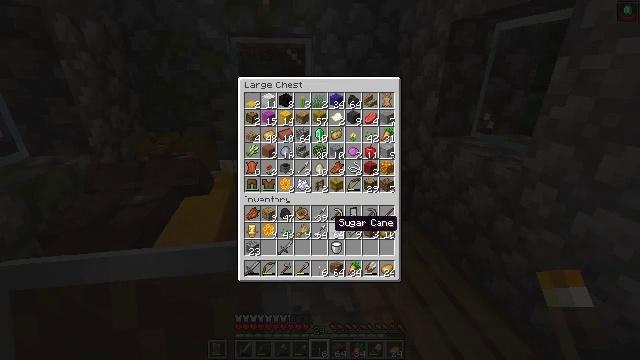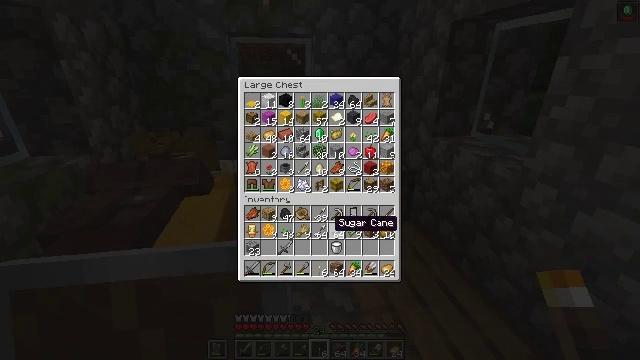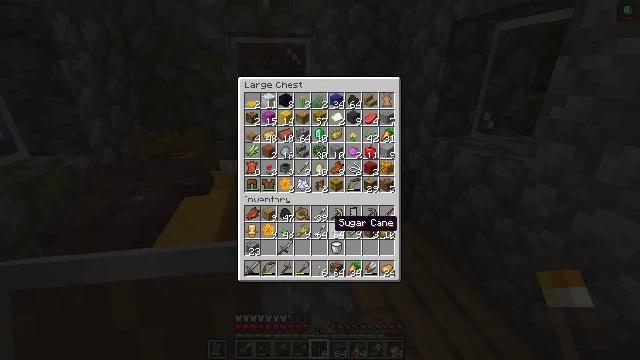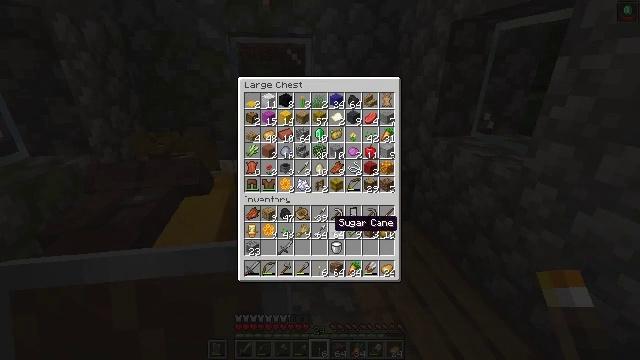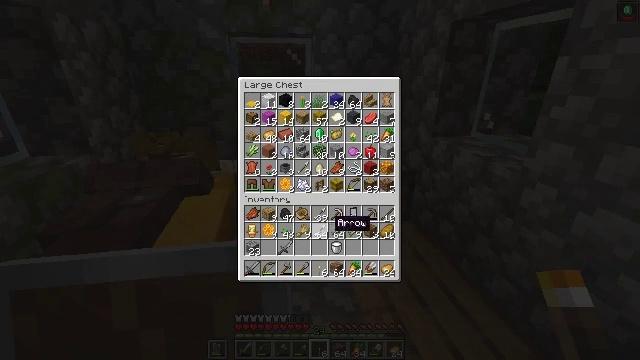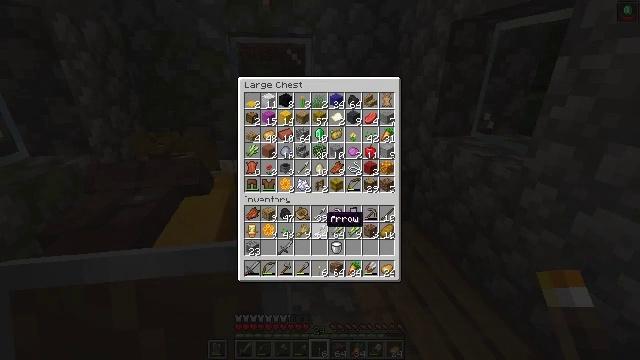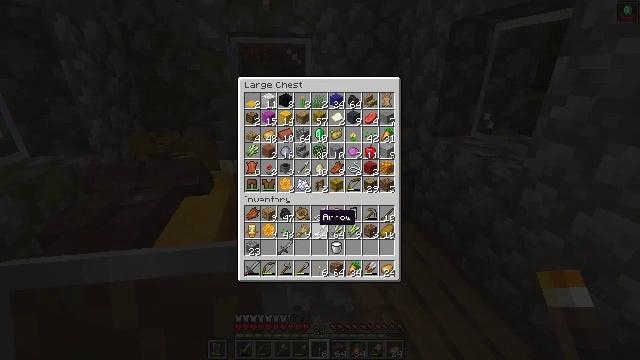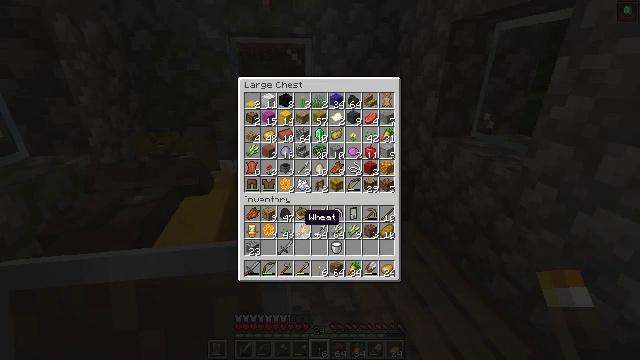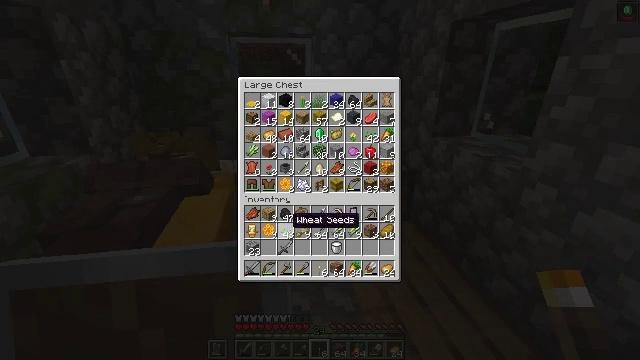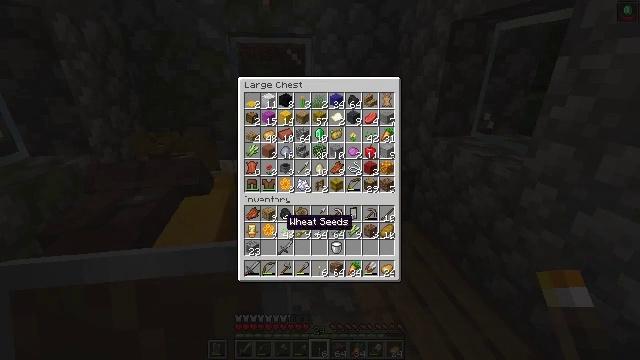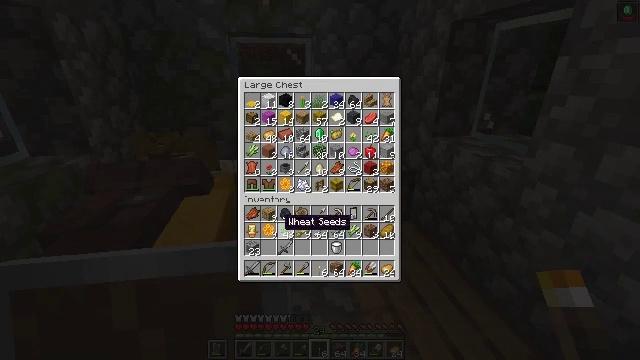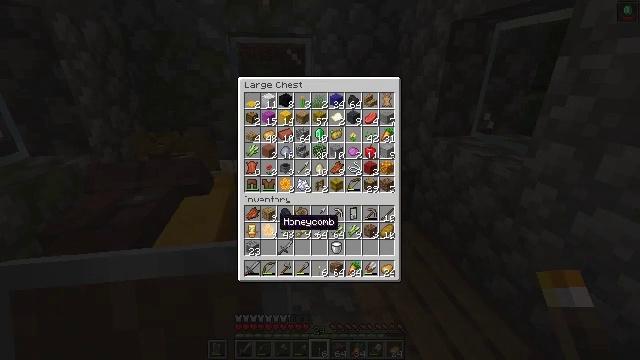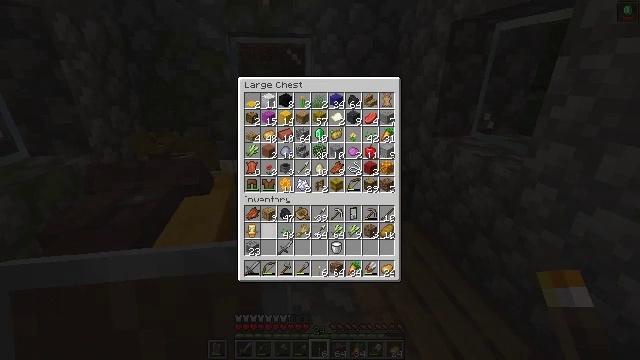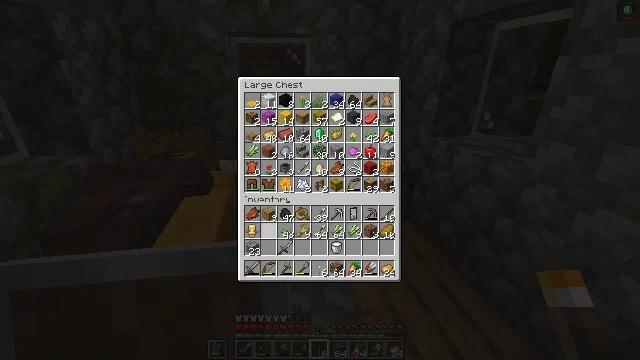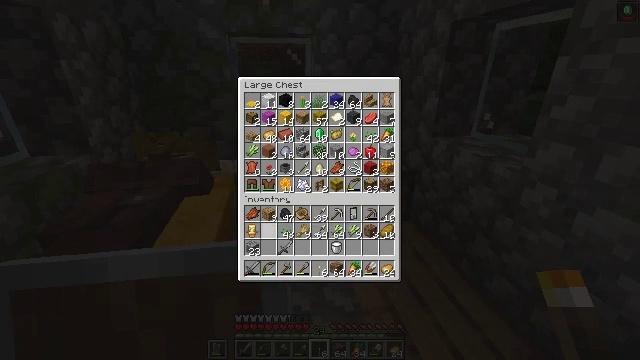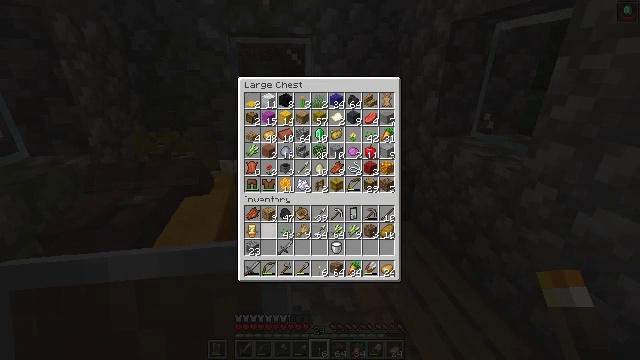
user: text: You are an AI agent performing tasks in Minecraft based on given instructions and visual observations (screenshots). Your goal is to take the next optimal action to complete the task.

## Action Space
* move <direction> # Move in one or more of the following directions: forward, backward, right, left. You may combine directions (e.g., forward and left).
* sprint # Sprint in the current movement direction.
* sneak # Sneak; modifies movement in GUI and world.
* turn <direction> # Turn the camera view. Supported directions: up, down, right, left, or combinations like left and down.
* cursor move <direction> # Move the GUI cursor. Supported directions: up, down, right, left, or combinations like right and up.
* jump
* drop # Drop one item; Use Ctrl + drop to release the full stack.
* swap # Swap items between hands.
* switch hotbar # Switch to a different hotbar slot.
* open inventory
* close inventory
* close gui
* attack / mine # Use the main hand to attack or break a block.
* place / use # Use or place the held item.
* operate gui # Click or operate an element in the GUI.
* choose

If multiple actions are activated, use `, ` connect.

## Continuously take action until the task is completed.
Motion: motion action
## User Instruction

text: Open the crafting table and craft orange dye.
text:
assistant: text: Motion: no_op
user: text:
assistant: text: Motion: no_op
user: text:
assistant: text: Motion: no_op
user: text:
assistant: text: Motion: no_op
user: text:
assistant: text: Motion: turn left
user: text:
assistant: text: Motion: turn left
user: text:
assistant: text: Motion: turn left
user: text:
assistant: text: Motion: sneak, turn left
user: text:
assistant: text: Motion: sneak, turn left
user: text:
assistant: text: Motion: sneak
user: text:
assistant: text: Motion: sneak
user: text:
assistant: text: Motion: sneak, attack / mine
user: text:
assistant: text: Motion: sneak, attack / mine
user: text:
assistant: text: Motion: sneak
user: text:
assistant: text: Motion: sneak
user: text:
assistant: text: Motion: sneak
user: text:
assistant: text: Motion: sneak
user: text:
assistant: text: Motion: turn right
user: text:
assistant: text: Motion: turn right
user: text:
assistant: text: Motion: sneak
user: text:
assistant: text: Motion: sneak
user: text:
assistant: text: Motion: sneak
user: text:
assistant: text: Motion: sneak
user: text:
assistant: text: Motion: sneak, turn right
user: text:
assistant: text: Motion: sneak, turn right
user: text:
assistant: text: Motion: sneak
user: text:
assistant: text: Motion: sneak, turn left
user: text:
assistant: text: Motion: sneak
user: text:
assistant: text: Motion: sneak
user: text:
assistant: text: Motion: sneak, turn right and up